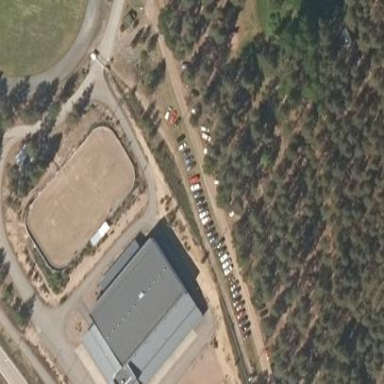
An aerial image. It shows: Sports center with multiple facilities including climbing and basketball.